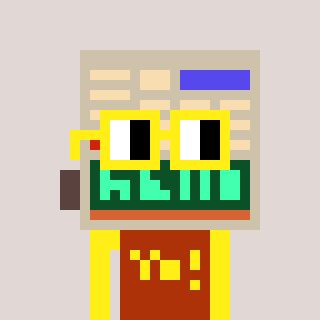
a pixel art character with square yellow glasses, a calculator-shaped head and a hotbrown-colored body on a warm background